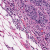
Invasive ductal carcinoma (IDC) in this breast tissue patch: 1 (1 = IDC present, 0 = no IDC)